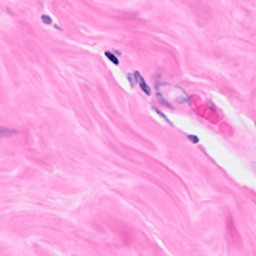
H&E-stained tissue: Breast